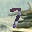
Label: 7